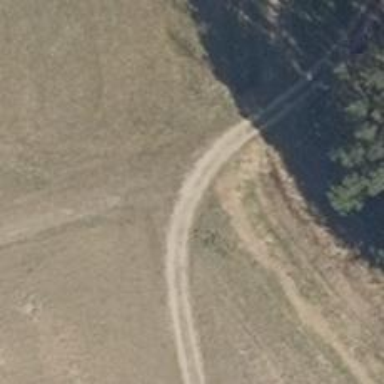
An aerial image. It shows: Sandy track with grade 4 tracktype.